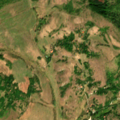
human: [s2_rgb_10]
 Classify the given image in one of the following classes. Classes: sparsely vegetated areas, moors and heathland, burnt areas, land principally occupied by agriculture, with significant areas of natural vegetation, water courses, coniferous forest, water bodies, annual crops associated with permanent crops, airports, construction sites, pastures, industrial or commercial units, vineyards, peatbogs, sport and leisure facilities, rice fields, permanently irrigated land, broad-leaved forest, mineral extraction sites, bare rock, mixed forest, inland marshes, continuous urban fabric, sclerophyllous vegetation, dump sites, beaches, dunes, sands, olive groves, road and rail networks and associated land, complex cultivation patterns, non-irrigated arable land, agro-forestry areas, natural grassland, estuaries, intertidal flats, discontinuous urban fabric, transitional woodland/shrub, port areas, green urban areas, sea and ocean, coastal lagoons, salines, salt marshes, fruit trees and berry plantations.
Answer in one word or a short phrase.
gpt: pastures, land principally occupied by agriculture, with significant areas of natural vegetation, broad-leaved forest, mixed forest, natural grassland